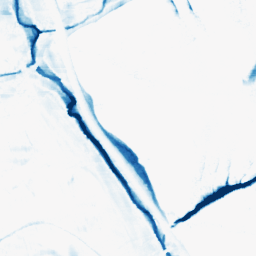
Category: morphological
Decomposition family: morphological_rect
Decomposition parameters: operation: closing
width: 20
height: 10
Upsampling method: cubic_mitchell
Upsampling parameters: scale: 4
Upsampling scale: 4